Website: apple
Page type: customer-info-address
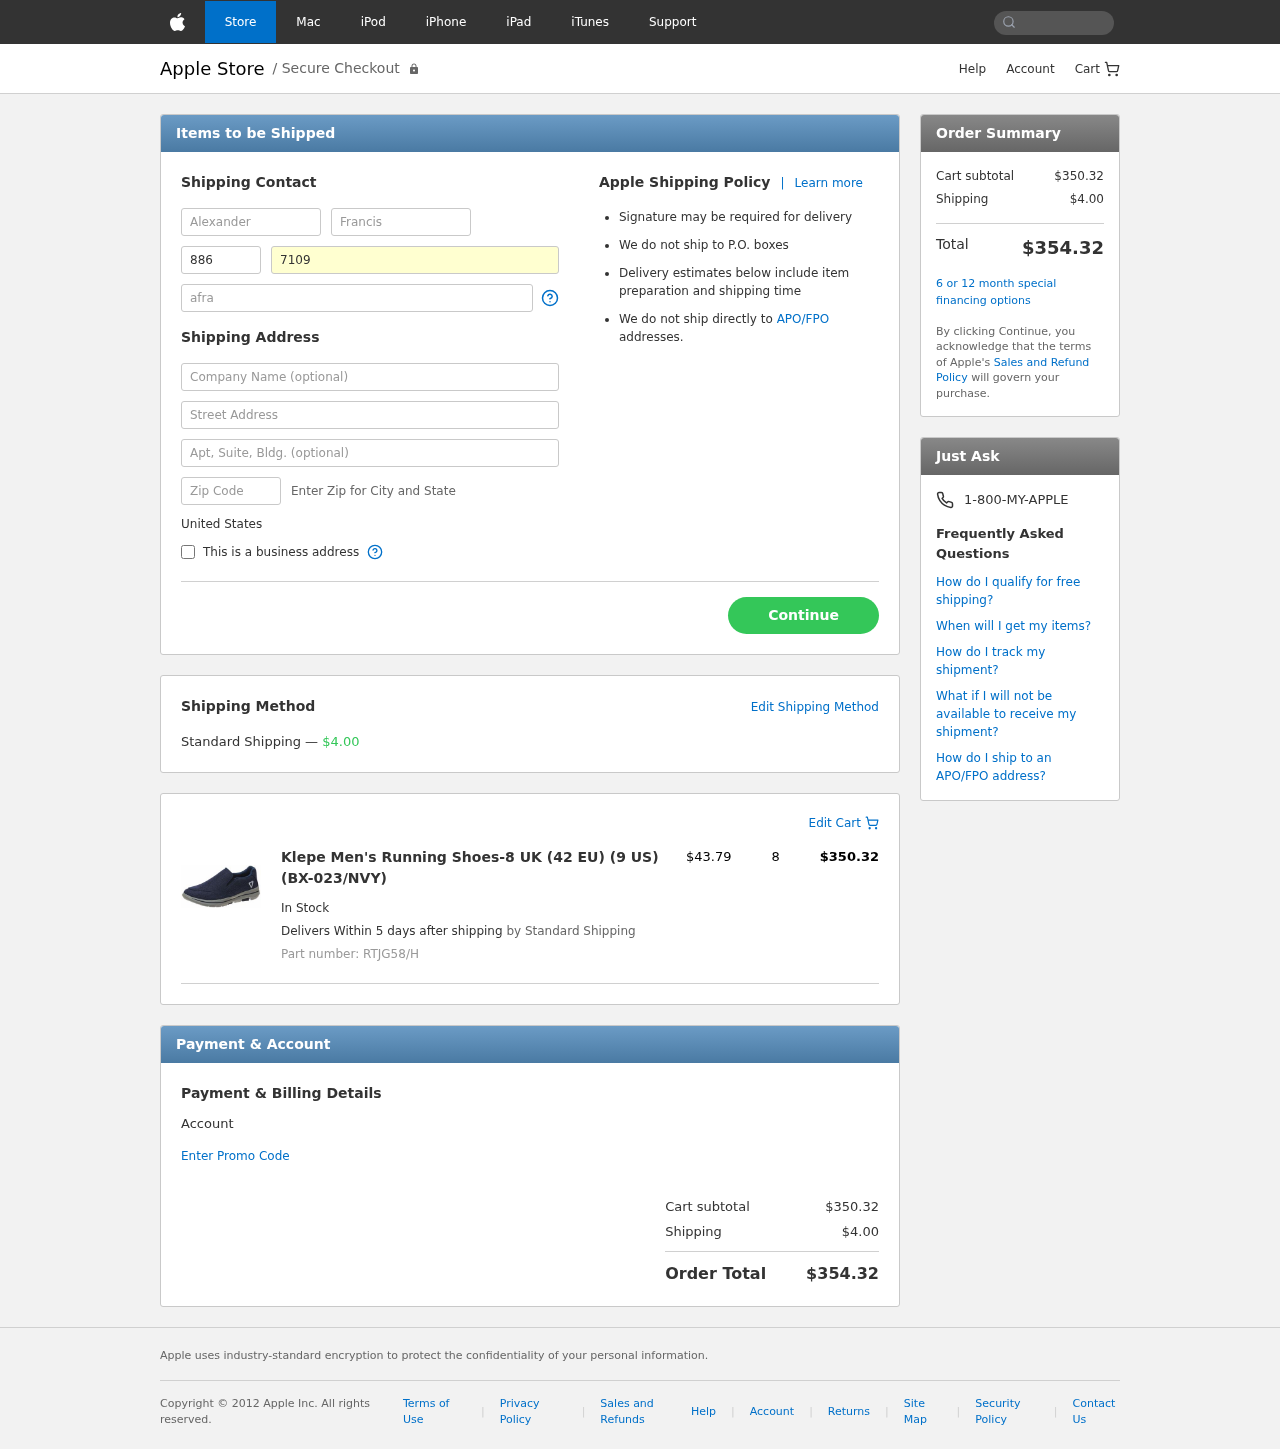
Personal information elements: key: PII_COUNTRY
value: United States
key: PII_FIRSTNAME
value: Alexander
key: PII_LASTNAME
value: Francis
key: PII_PHONE_AREA
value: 886
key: PII_PHONE_LINE
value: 7109
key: PII_EMAIL
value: afrancis@hotmail.com
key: PII_COMPANY
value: Spencer PLC
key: PII_STREET
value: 5107 Elliott Cliff Apt. 451
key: PII_POSTCODE
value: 31206
Product elements: key: PRODUCT1_NAME
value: Klepe Men's Running Shoes-8 UK (42 EU) (9 US) (BX-023/NVY)
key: PRODUCT1_PRICE
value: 43.79
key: PRODUCT1_QUANTITY
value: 8
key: PRODUCT1_SKU
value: RTJG58/H
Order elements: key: ORDER_SHIPPING_COST
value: $4.00
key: ORDER_ITEM_TOTAL
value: $350.32
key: ORDER_SUBTOTAL
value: $350.32
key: ORDER_TOTAL
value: $354.32